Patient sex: F
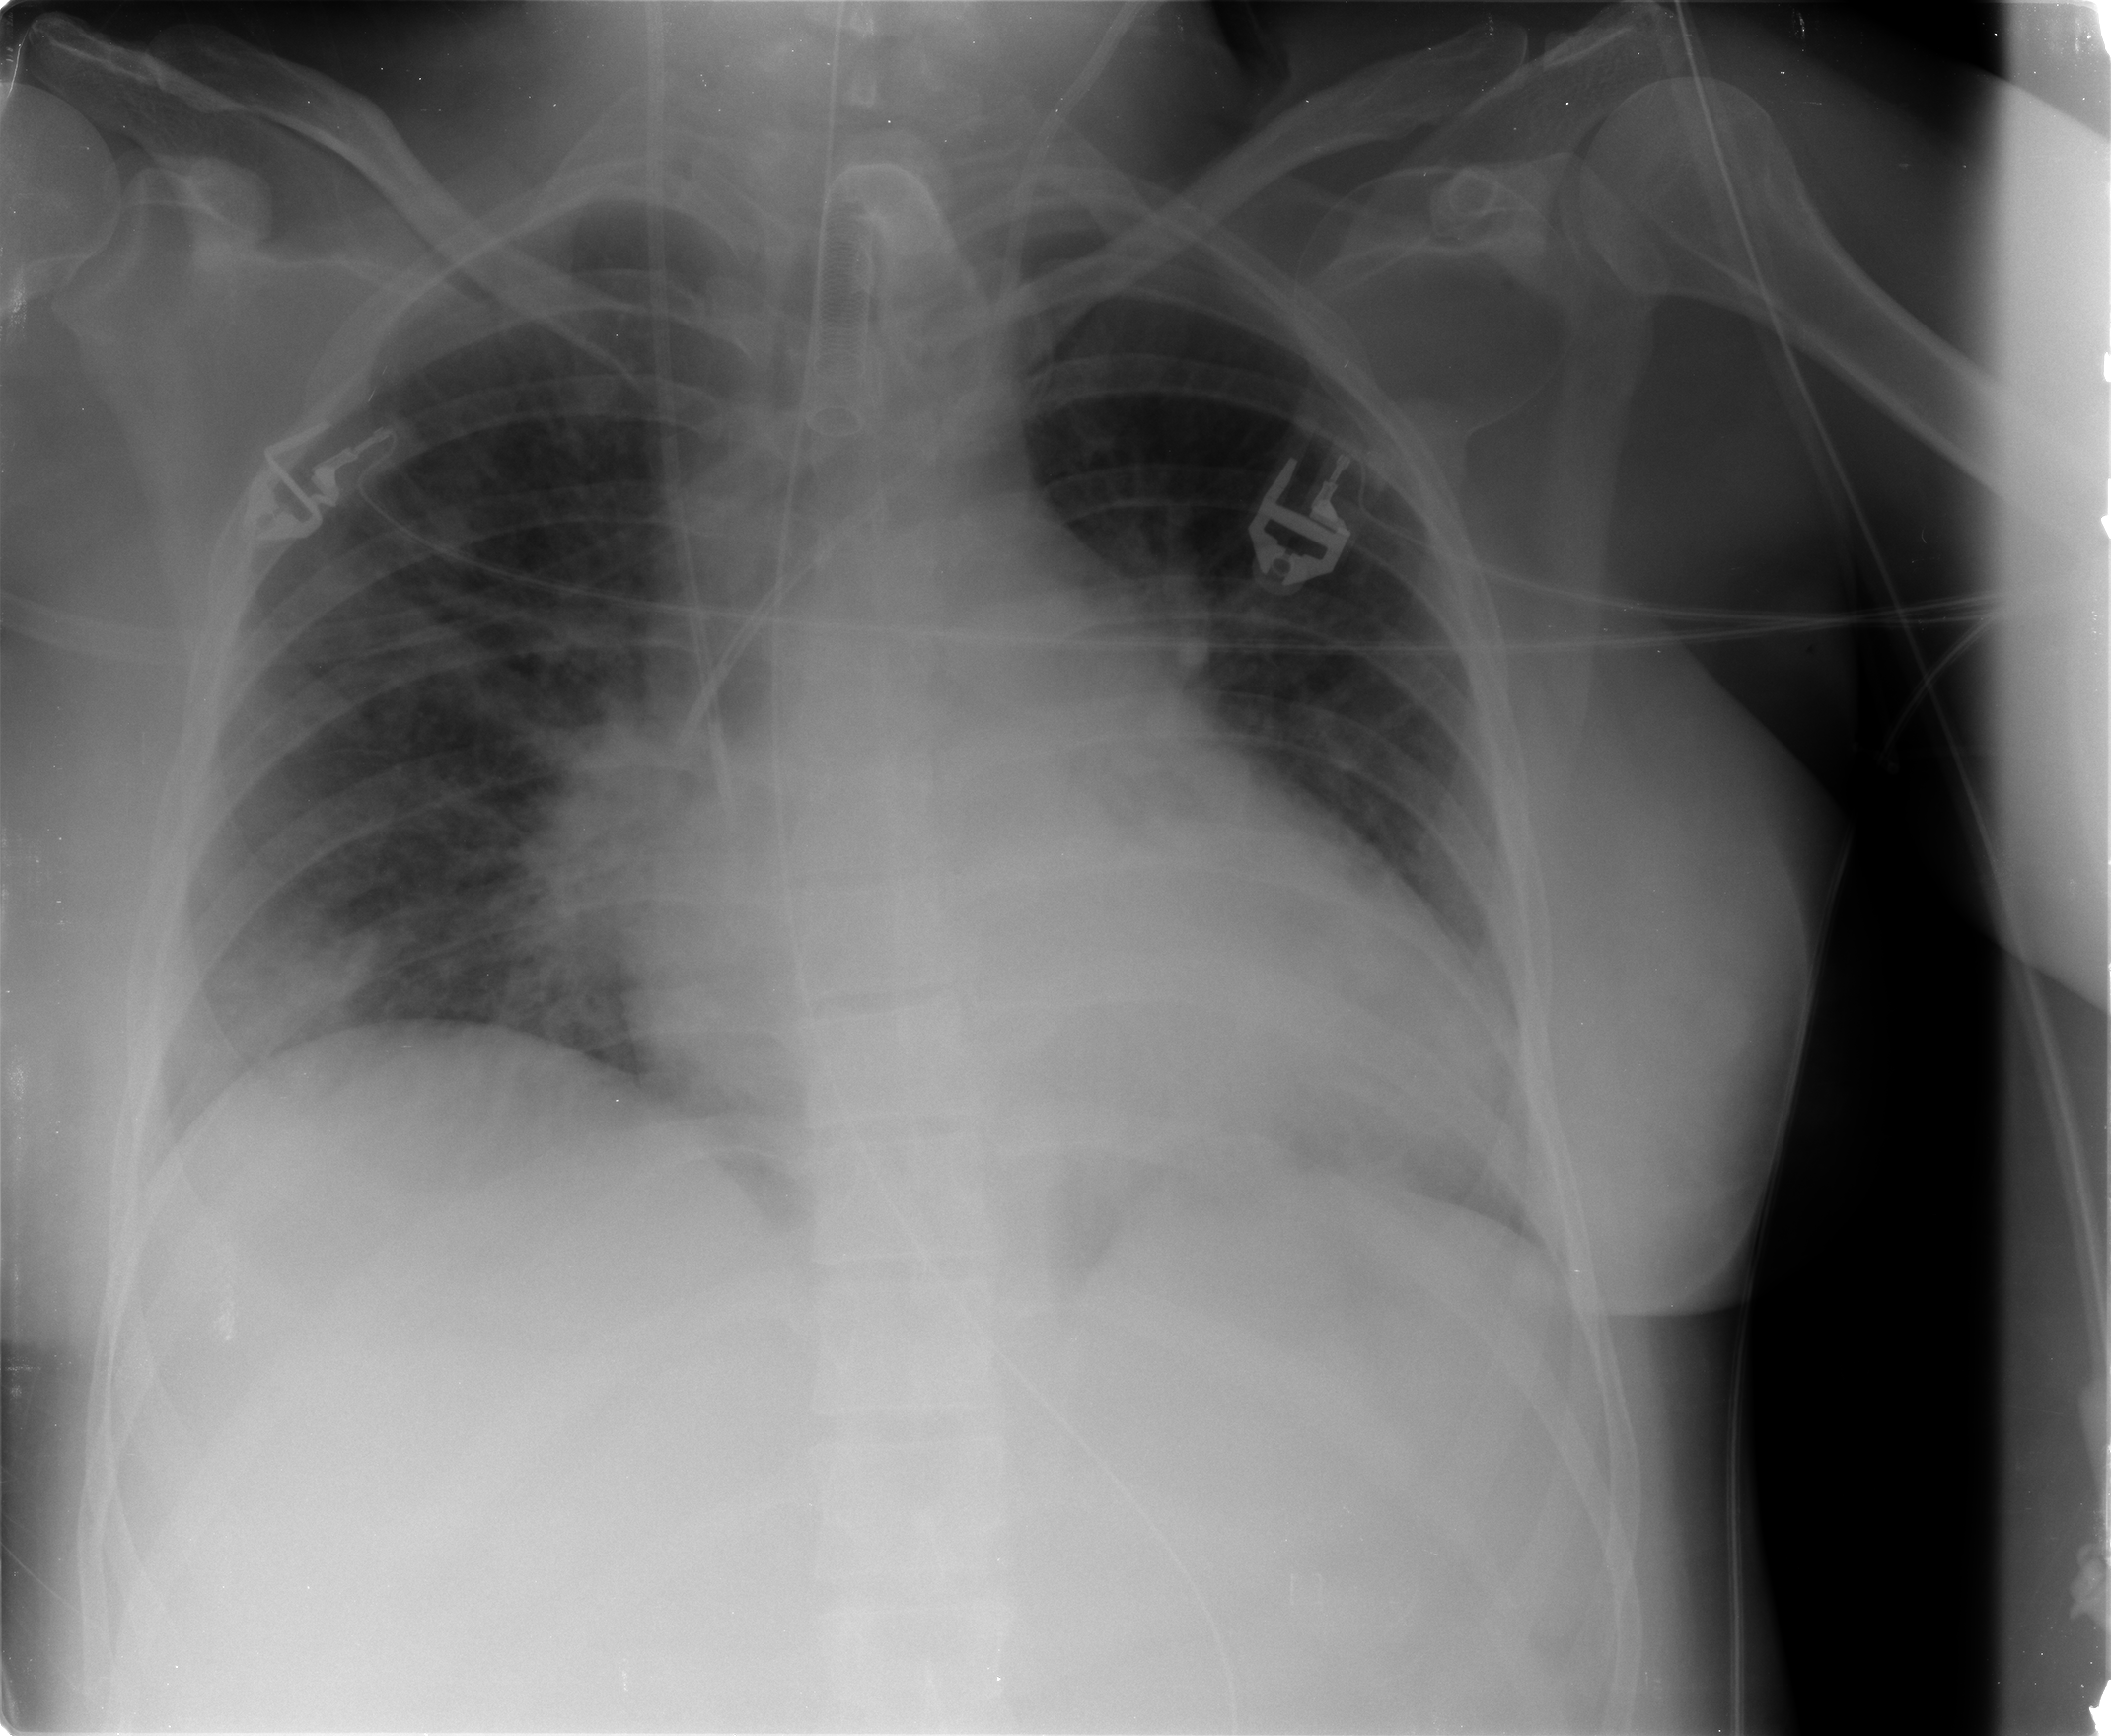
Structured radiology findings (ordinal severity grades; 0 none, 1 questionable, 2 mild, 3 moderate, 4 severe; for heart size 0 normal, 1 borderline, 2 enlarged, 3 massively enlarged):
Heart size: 2
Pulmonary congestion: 2
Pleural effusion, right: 2
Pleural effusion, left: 1
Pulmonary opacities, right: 3
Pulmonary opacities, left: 2
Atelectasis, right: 2
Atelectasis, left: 2